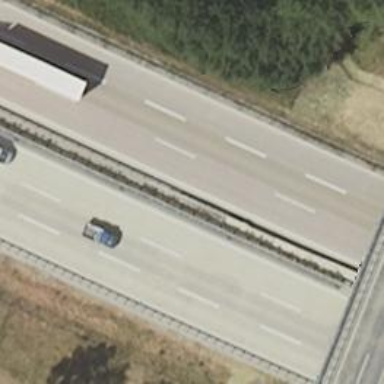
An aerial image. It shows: Asphalt motorway.